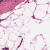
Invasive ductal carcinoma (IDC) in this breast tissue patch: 0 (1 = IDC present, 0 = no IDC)